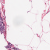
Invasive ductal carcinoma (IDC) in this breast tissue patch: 1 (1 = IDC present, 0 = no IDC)